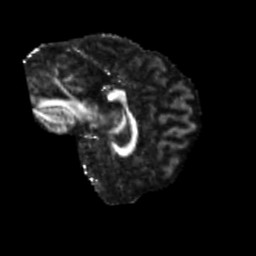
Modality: FA
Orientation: sagittal
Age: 59
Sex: female
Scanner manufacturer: siemens
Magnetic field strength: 3 T
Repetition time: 5.25 s
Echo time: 0.08 s